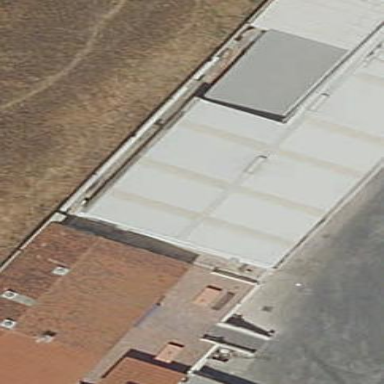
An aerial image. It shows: Industrial building.